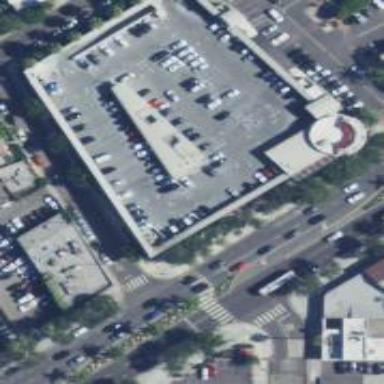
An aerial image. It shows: Fitness center located in leisure land.